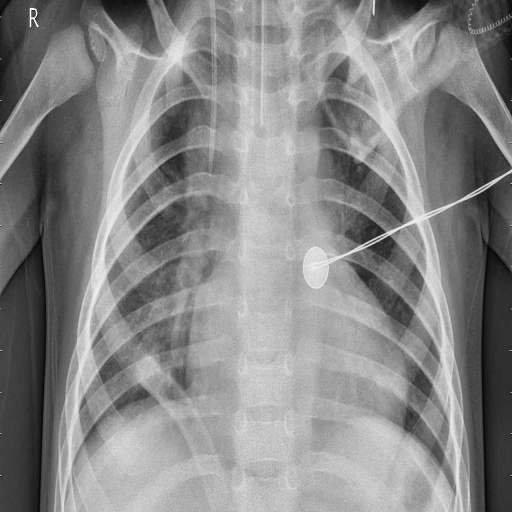
Finding: PNEUMONIA